Question: I know this question exists in many other forms but none of them have worked for me. I know you can programmatically add nodes as children of another, but I'd like to do that in the SceneKit editor so I can get the relative positioning correctly. I'd like to have it like in this picture, where "focus" is the parent of both "cursor" (which is the flat white text on the bottom) and "pointer" (which is the floating 3D object). Thank you in advance!

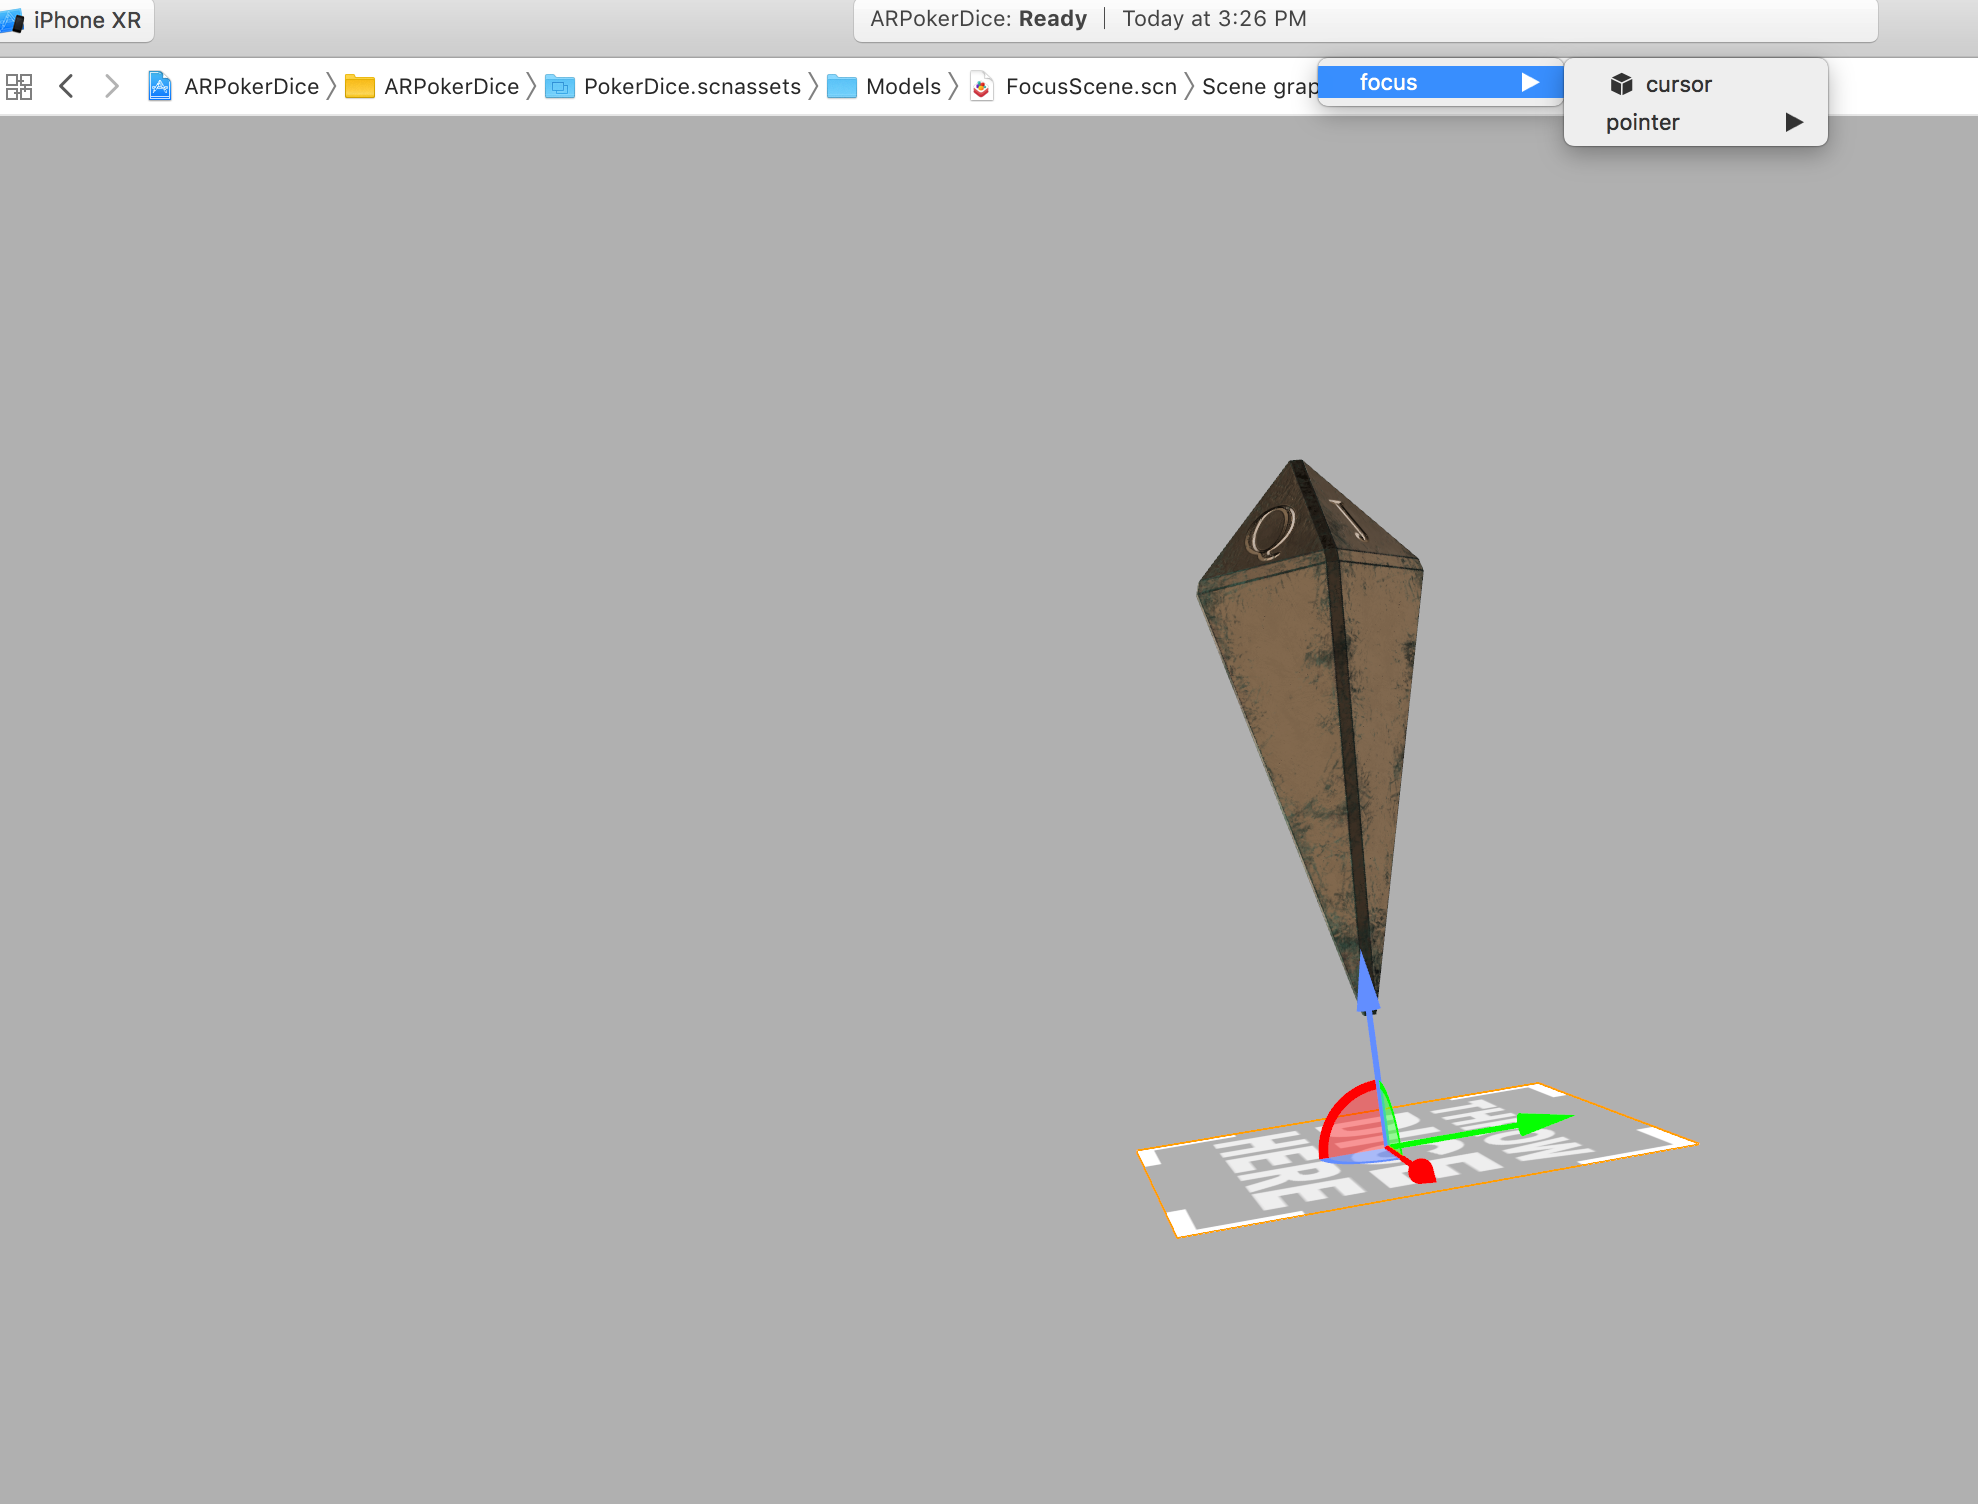
Answer: It's easy to do this in the SceneKit editor.
1. Open the scene graph.
2. Drag the node you want to be child onto the node you want to be the parent.